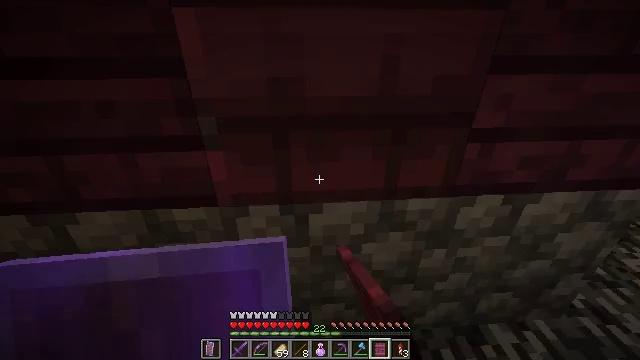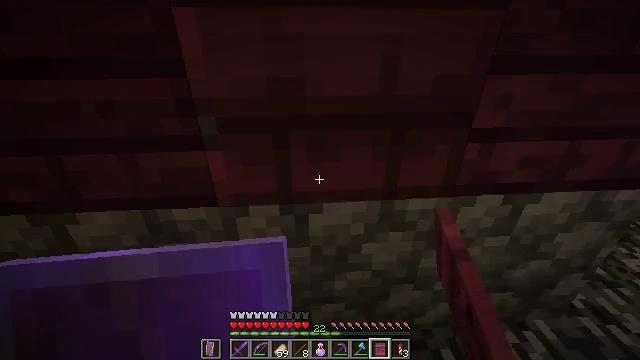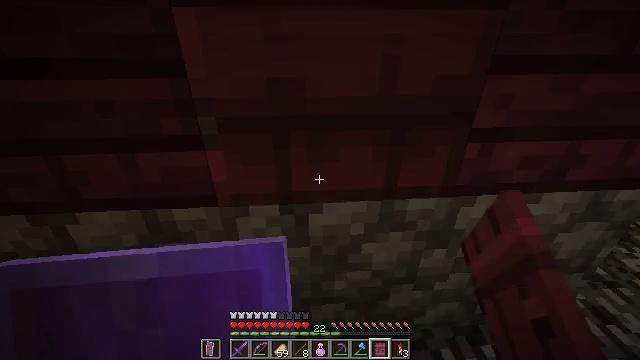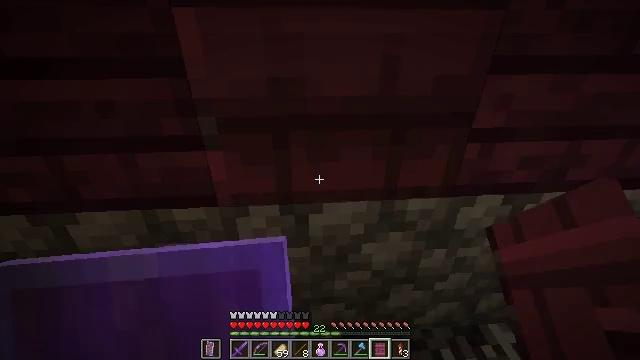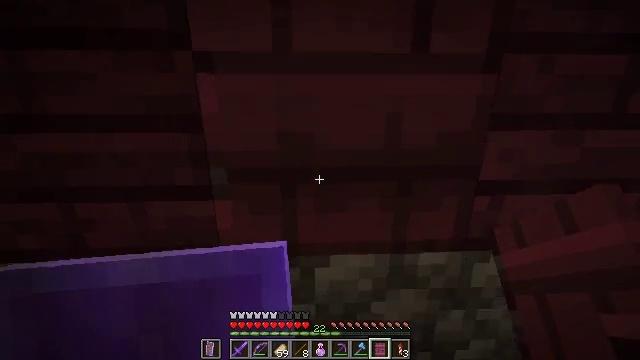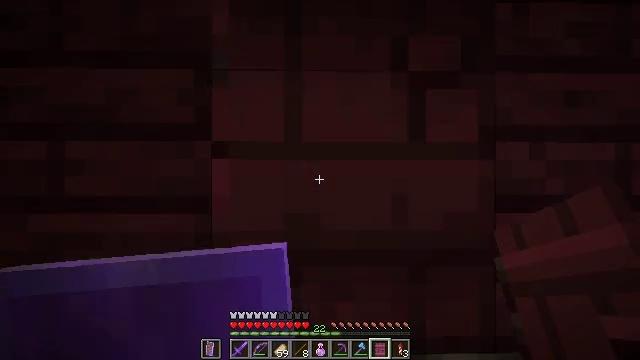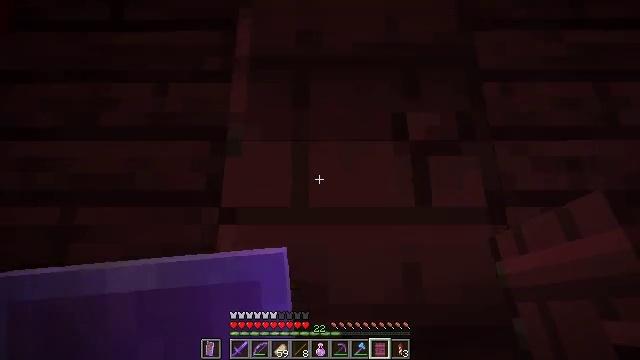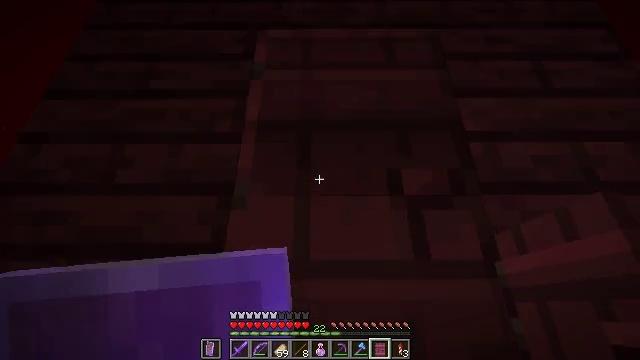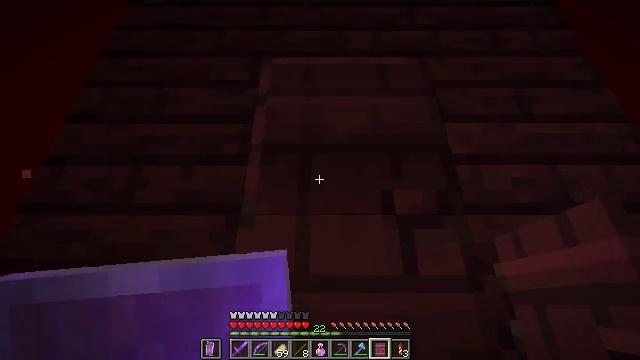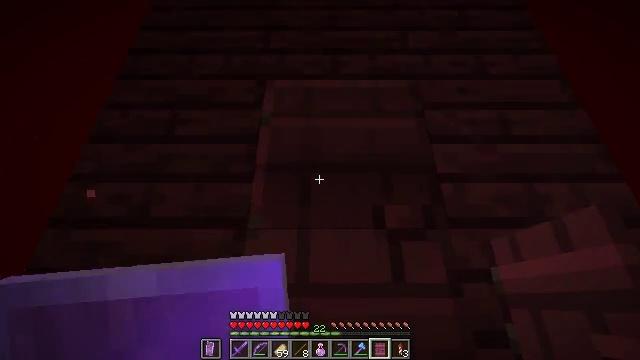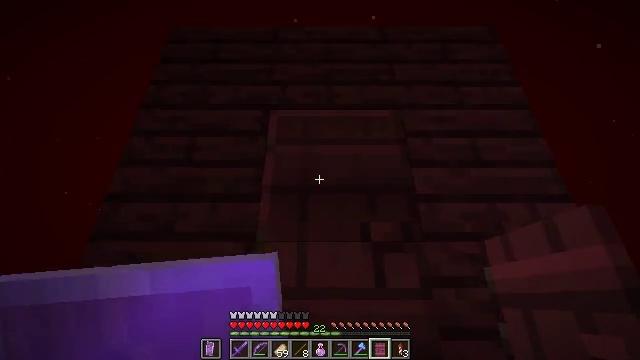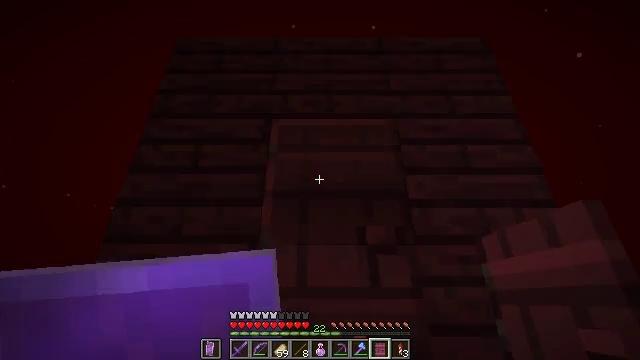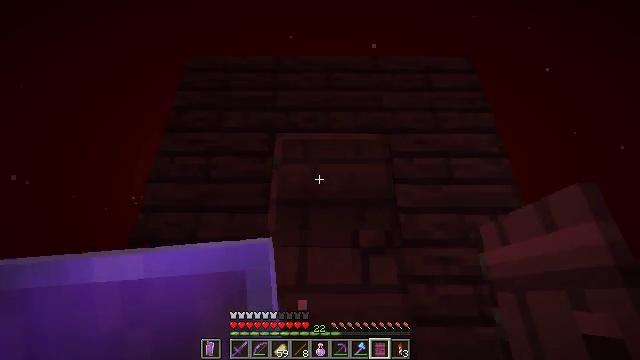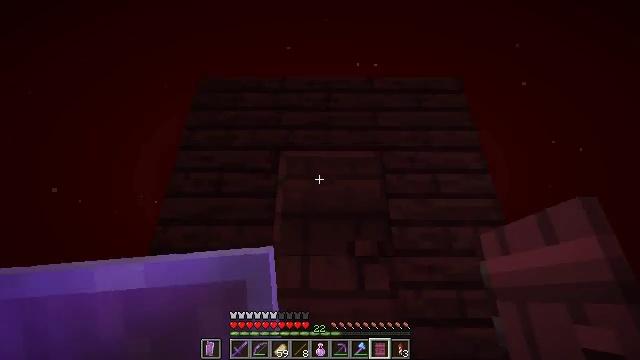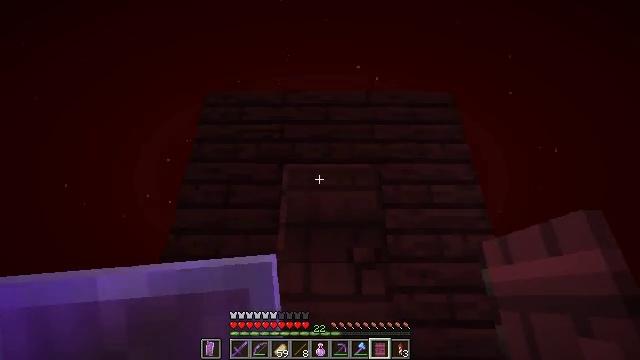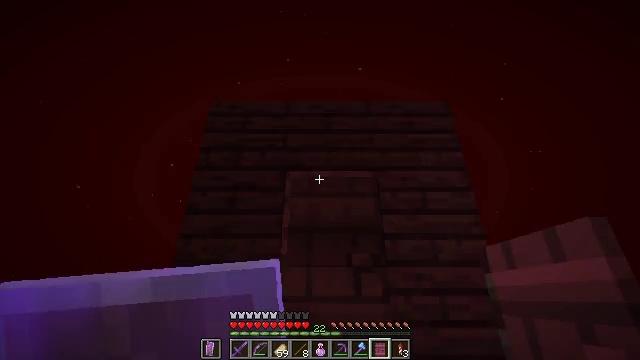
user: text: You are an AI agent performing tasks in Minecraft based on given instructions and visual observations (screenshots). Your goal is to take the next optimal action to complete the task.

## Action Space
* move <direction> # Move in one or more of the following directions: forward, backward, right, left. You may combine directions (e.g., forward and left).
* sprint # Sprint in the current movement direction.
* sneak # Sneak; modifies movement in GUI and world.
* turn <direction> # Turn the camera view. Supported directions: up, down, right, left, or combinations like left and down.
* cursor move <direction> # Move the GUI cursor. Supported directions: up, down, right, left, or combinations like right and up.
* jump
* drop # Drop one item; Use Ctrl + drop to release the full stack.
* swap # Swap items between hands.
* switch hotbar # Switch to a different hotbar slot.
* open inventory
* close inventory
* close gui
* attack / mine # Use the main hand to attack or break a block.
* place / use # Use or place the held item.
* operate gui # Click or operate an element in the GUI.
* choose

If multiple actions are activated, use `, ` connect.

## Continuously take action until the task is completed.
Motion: motion action
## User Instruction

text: Collect crimson planks from the environment.
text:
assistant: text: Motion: no_op
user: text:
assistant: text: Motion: no_op
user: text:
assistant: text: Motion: no_op
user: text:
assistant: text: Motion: turn left and up
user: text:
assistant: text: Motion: turn left and up
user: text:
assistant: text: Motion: turn left and up
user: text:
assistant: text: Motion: move back, turn up
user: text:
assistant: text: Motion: move back, turn up
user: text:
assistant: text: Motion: move back
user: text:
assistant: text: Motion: move back
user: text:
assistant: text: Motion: move back
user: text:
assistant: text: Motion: move back
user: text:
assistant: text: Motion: move back
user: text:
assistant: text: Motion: move back
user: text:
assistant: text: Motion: move back
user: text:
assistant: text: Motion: move back
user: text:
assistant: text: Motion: move back
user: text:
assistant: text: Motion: move back
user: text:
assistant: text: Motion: move back, turn down
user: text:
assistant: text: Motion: move back, turn down
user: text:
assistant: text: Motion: turn down
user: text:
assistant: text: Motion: turn down
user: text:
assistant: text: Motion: no_op
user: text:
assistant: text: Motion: no_op
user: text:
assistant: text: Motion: no_op
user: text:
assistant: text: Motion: no_op
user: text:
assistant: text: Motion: no_op
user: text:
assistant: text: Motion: no_op
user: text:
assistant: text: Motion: no_op
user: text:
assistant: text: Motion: no_op